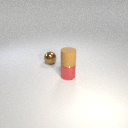
small brown rubber cylinder above small red metal cylinder